Interaction volume radius: 10 \u00c5
Interaction volume height: 10 \u00c5
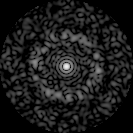
Disorder parameter: 0.8347